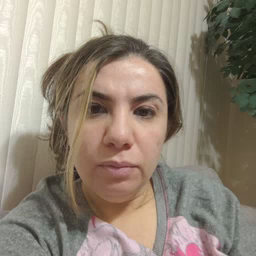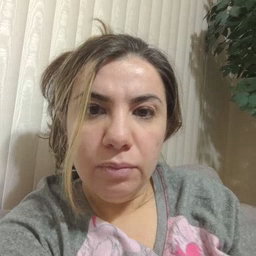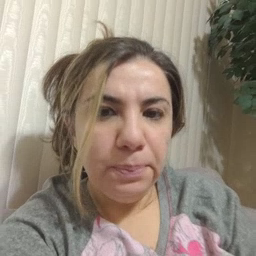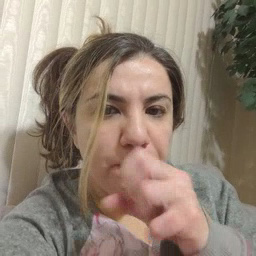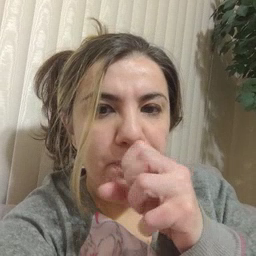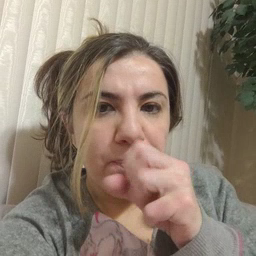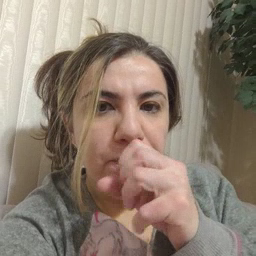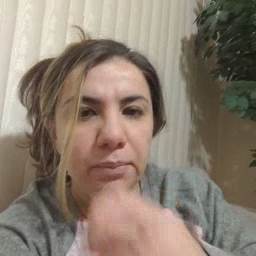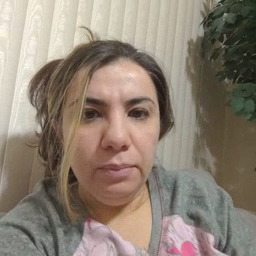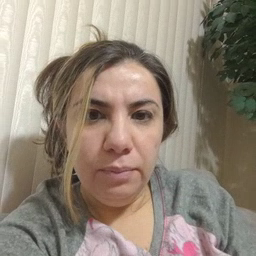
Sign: orange